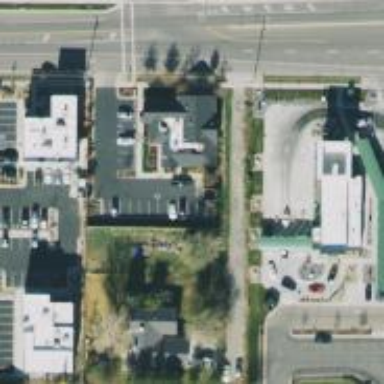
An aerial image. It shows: Veterinary facility.